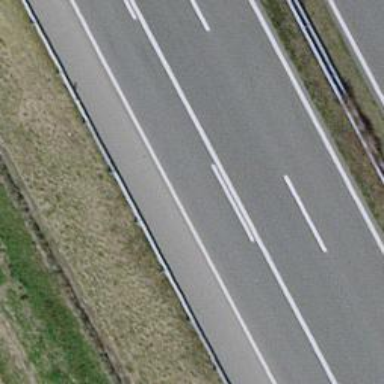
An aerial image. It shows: Motorway link.